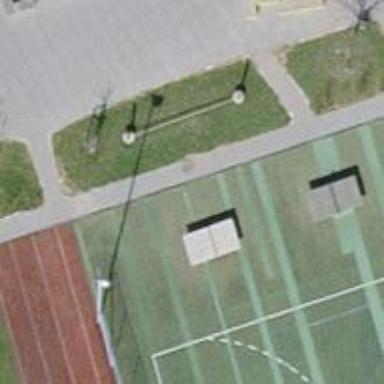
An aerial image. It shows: Pitch for leisure activities.